【题型】填空题　【知识点】平面几何　【难度】easy
将三角形纸片 $\triangle ABC$ 按如图所示折叠, 使点 $B$ 落在边 $AC$ 上, 记为点 $B'$, 折痕为 $EF$。已知
$AB = AC = 3$, $BC = 4$, 若以点 $B'$、$F$、$C$ 为顶点的三角形与 $\triangle ABC$ 相似, 则 $BF = $\_\_\_\_\_\_。

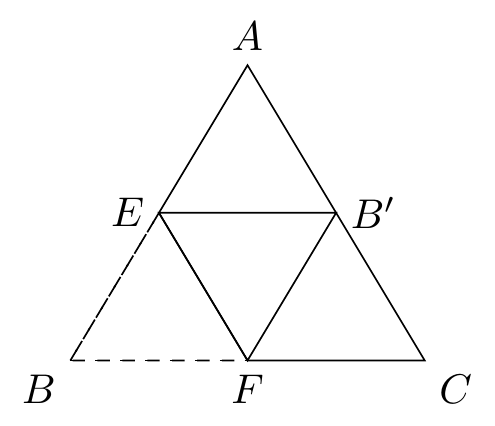
【解答】
解：
根据 $\triangle B'FC$ 与 $\triangle ABC$ 相似时的对应关系, 有两种情况：

① $\triangle B'FC \sim \triangle ABC$ 时,

$\frac{B'F}{AB} = \frac{CF}{BC}$,

又 $AB = AC = 3$, $BC = 4$, $B'F = BF$,

$\therefore \frac{BF}{3} = \frac{4 - BF}{4}$

解得 $BF = \frac{12}{7}$；

② $\triangle B'CF \sim \triangle BCA$ 时,

$\frac{B'F}{BA} = \frac{CF}{CA}$,

$AB = AC = 3$, $BC = 4$, $B'F = CF$, $BF = B'F$,

而 $BF + FC = 4$, 即 $2BF = 4$,

解得 $BF = 2$。

故 $BF$ 的长度是 2 或 $\frac{12}{7}$

故答案为：2 或 $\frac{12}{7}$